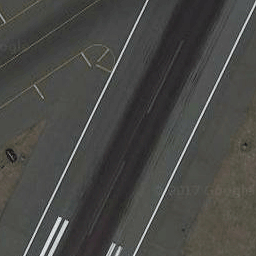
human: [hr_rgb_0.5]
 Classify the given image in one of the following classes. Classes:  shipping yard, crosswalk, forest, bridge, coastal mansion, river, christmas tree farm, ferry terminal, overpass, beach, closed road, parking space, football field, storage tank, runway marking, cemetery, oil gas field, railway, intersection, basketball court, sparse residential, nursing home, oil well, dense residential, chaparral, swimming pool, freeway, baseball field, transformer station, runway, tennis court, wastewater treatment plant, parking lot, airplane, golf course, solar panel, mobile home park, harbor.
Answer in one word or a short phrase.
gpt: runway